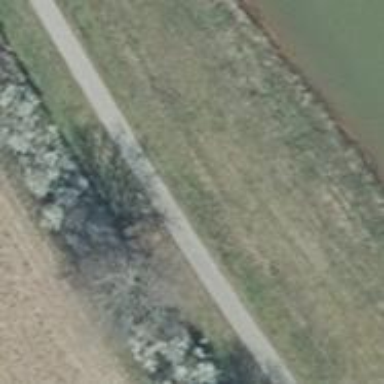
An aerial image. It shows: Cycleway with asphalt surface on embankment.